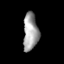
Tissue: lung
Cell type: Epithelial cells
Senescence score: 0.2158
Nuclear area (px): 554
Mean DAPI intensity: 159.619